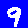
Digit: 9